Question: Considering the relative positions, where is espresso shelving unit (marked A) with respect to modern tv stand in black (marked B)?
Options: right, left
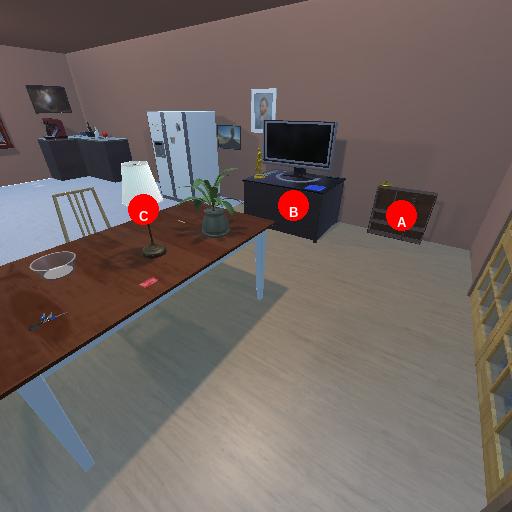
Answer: right